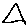
Label: triangle